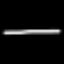
Label: line